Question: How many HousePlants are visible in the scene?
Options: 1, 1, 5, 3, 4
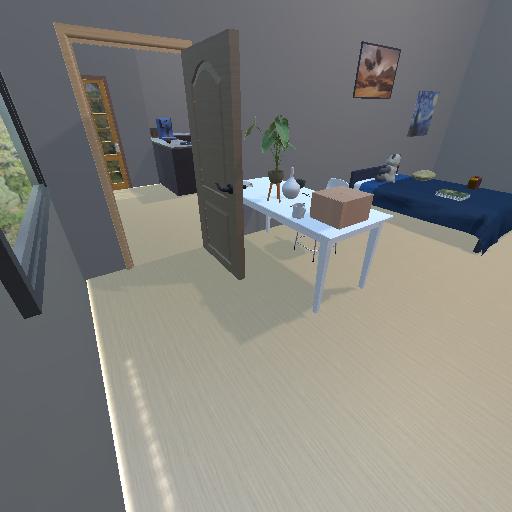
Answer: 1